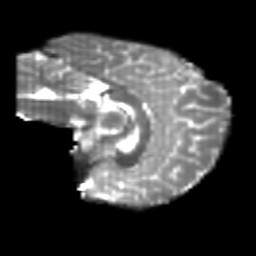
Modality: T2w
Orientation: sagittal
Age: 24
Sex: female
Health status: healthy
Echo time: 0.074 s